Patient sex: M
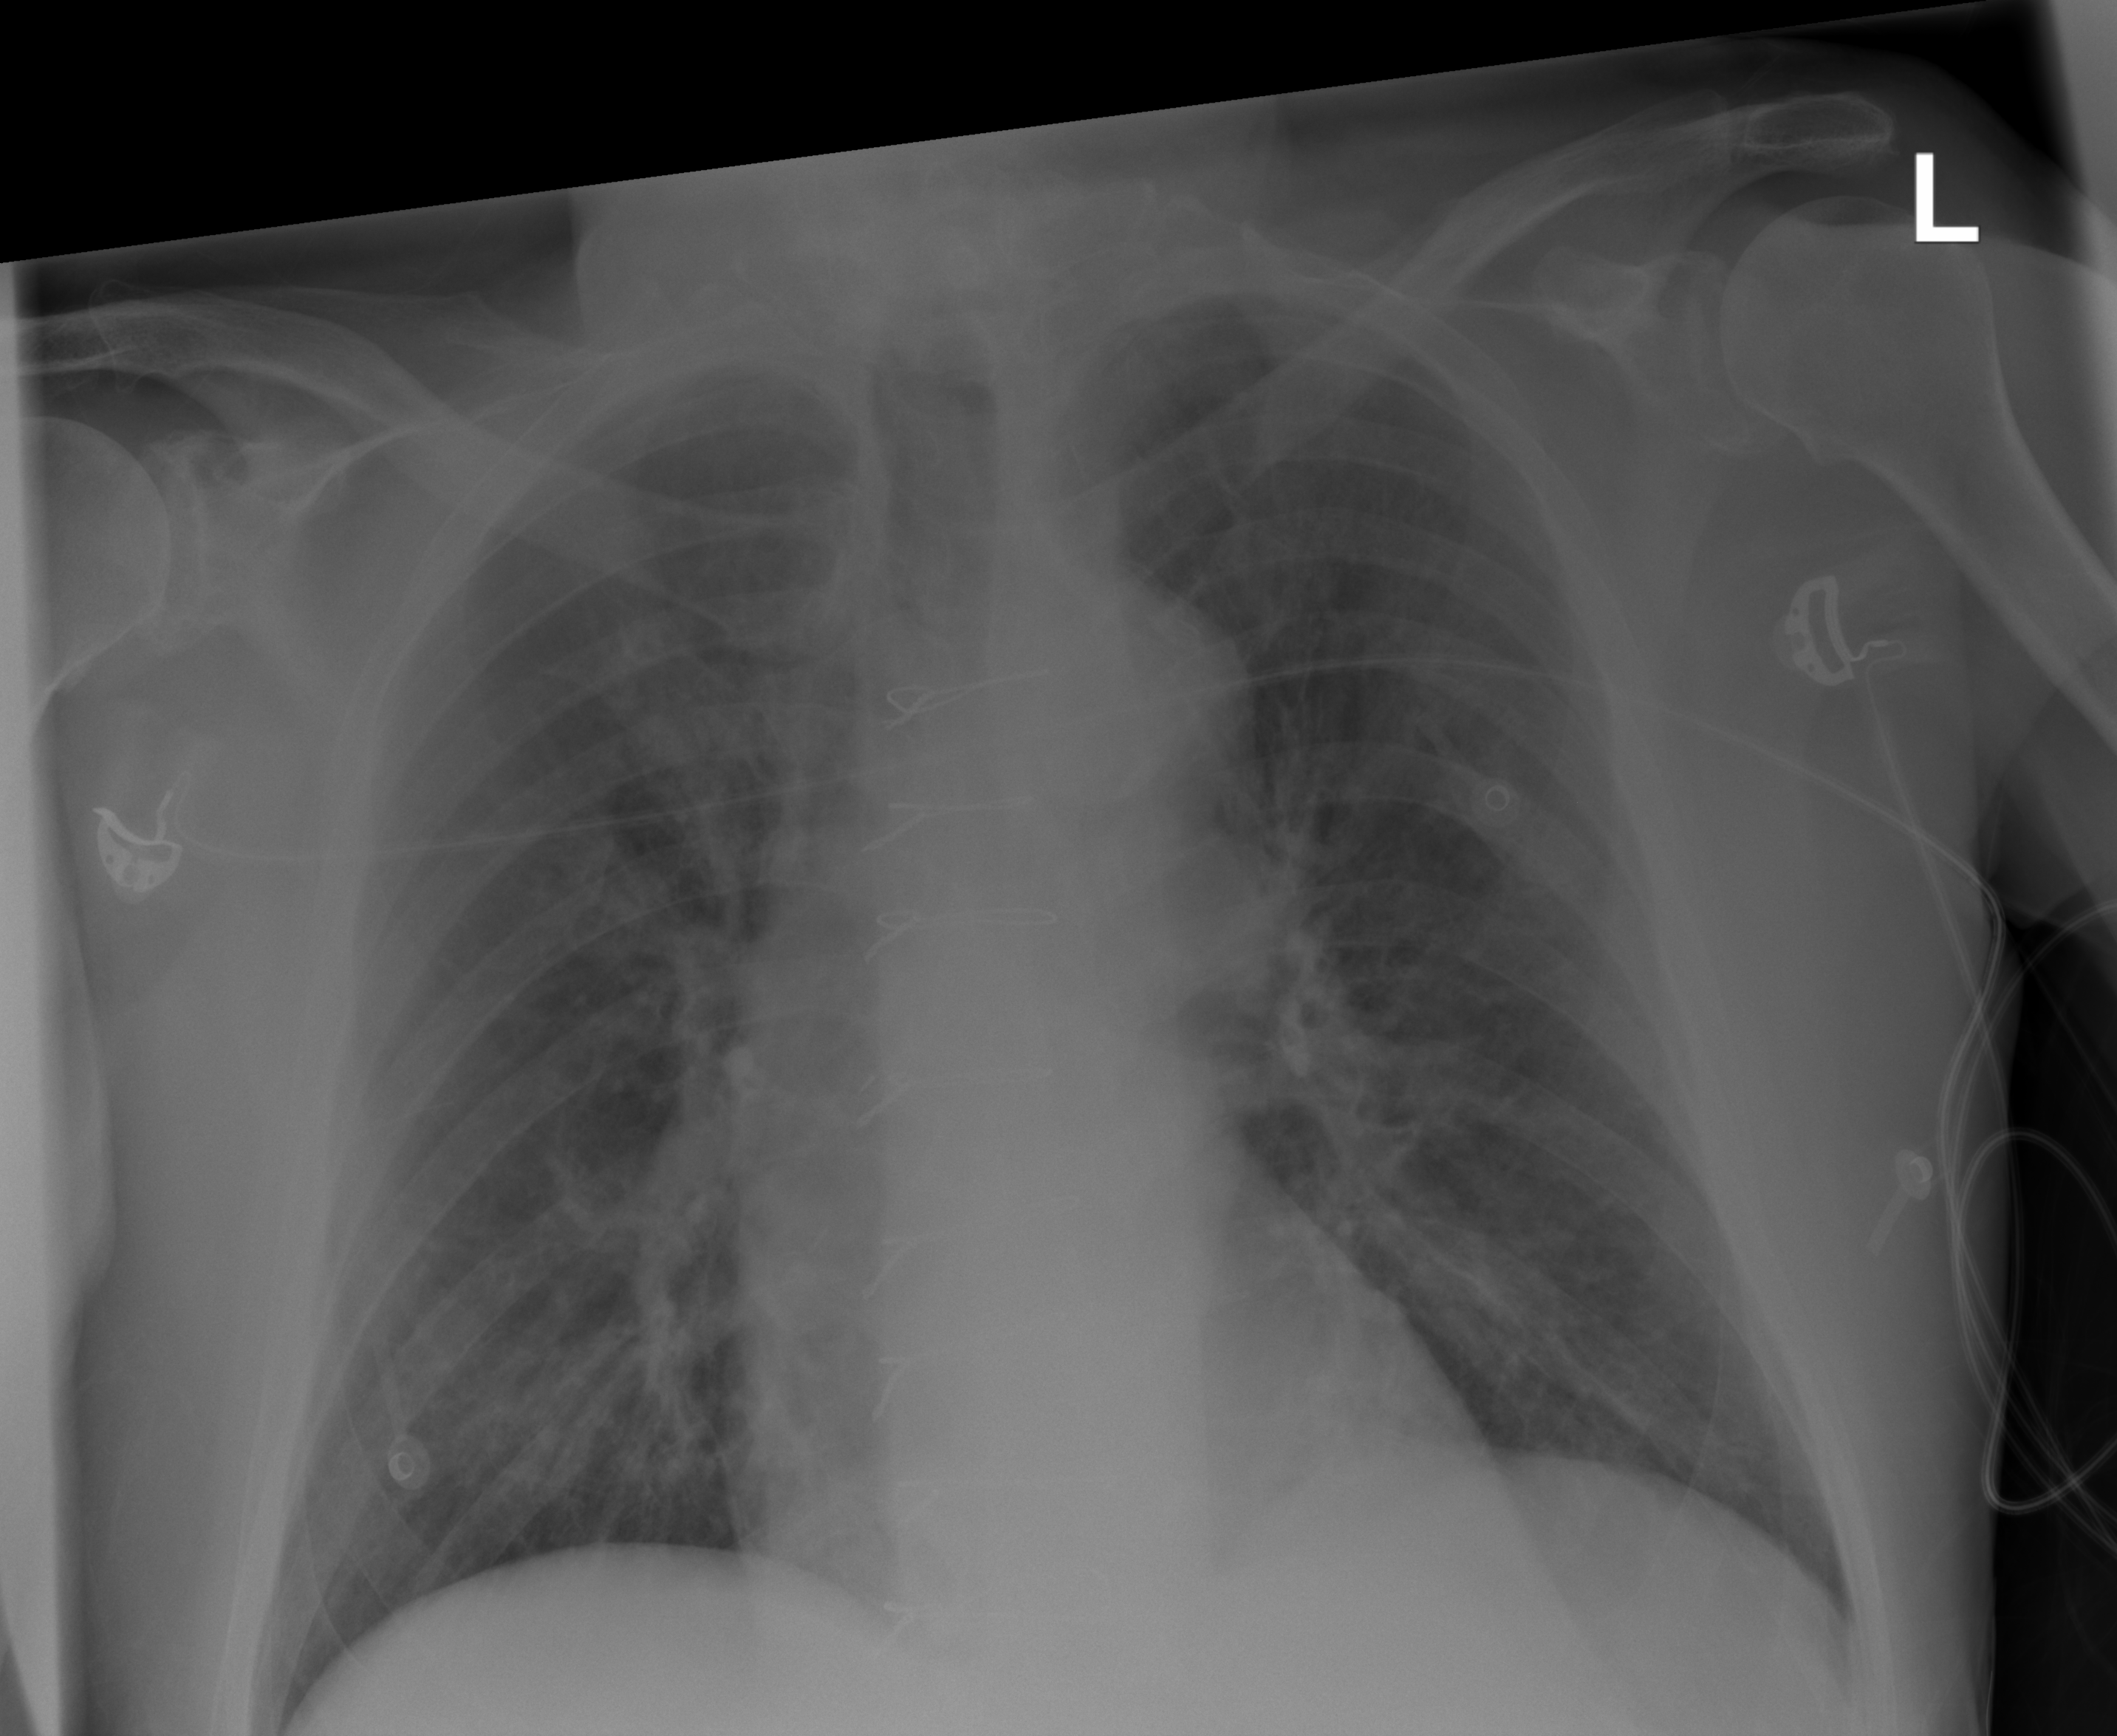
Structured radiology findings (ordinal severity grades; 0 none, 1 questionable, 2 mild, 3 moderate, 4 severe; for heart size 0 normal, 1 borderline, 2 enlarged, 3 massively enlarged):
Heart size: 0
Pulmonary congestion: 2
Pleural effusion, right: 0
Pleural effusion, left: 0
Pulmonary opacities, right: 0
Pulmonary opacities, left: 0
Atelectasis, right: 0
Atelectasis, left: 0